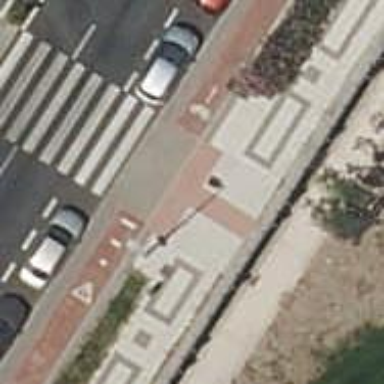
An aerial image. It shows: Sidewalk along the footway.